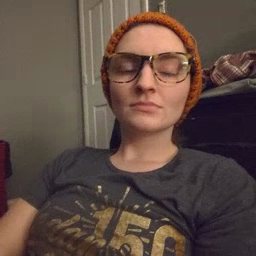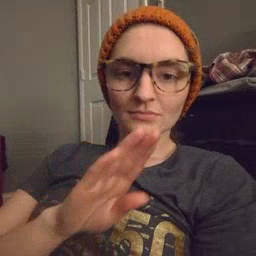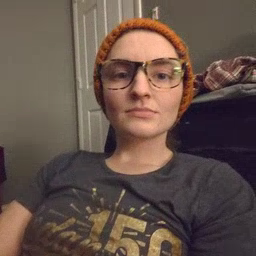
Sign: close